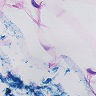
Metastatic tissue present: no